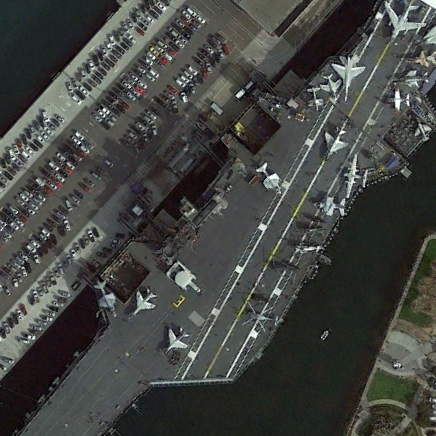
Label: Midway-class_aircraft_carrier